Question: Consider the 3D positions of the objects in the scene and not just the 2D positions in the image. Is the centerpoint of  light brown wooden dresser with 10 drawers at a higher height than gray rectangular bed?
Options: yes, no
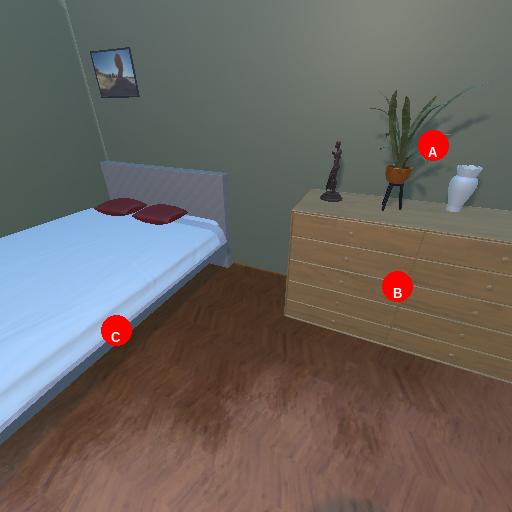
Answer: yes